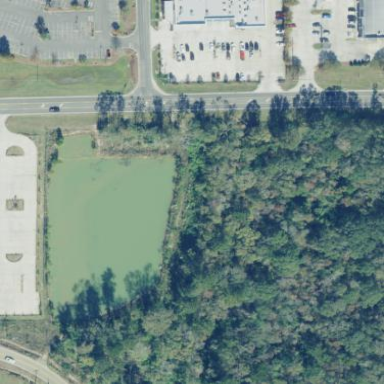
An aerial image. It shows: Pond with natural water.